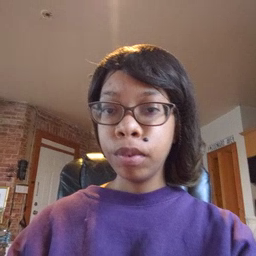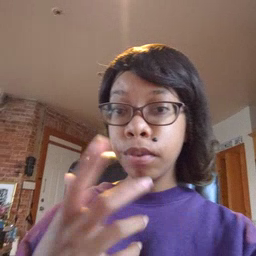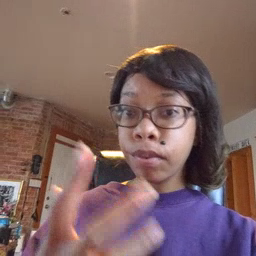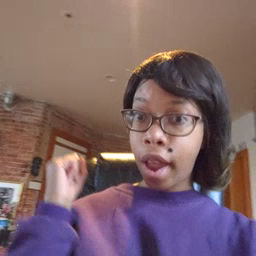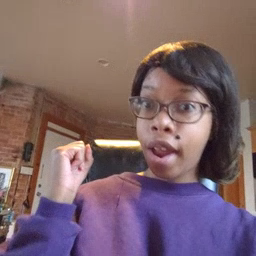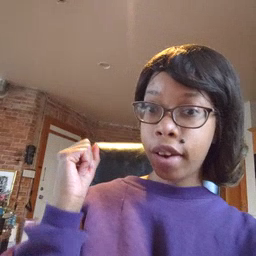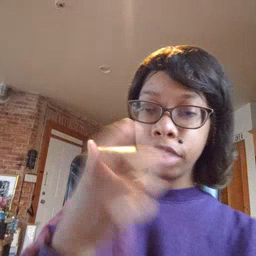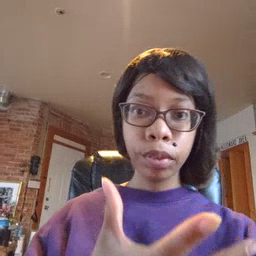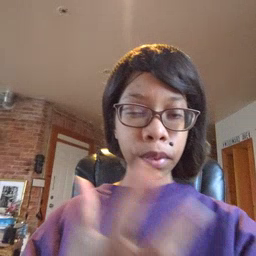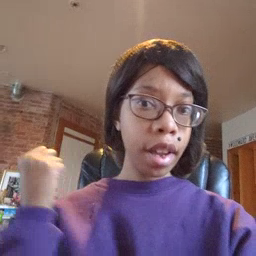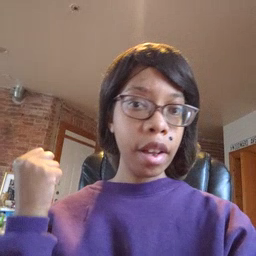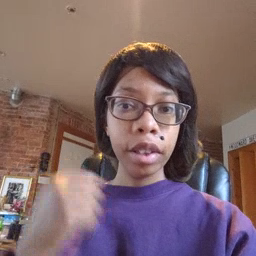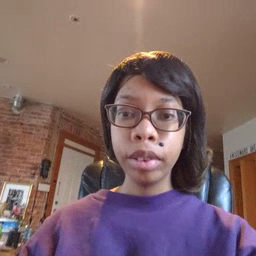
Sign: fast